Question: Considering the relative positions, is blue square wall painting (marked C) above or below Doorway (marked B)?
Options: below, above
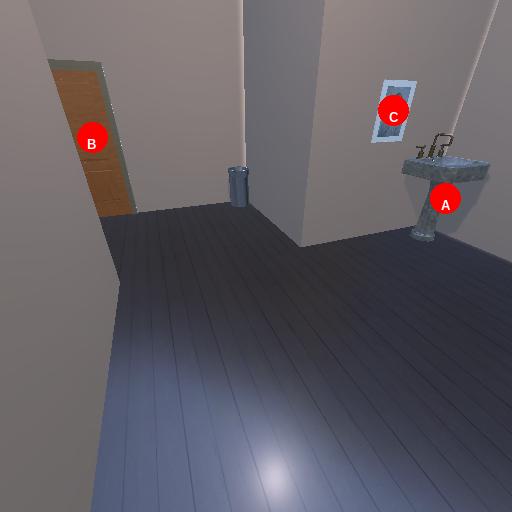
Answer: below